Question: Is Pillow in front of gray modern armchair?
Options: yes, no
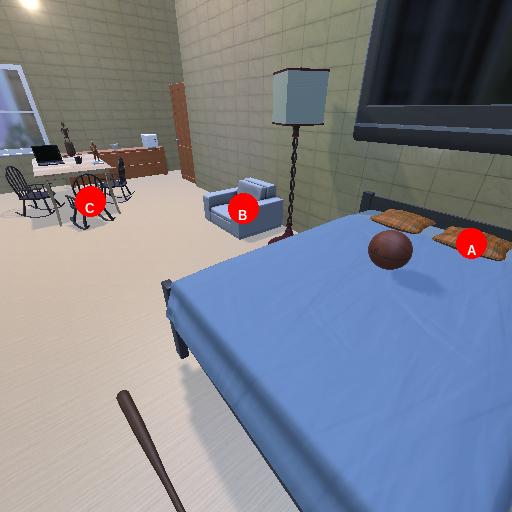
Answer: yes